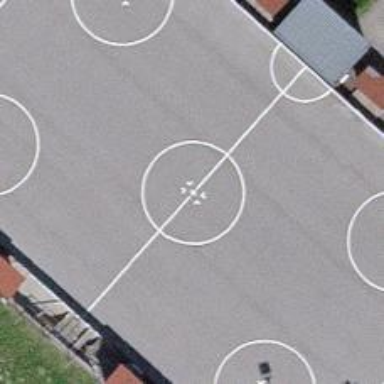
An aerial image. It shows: Place for inline hockey.